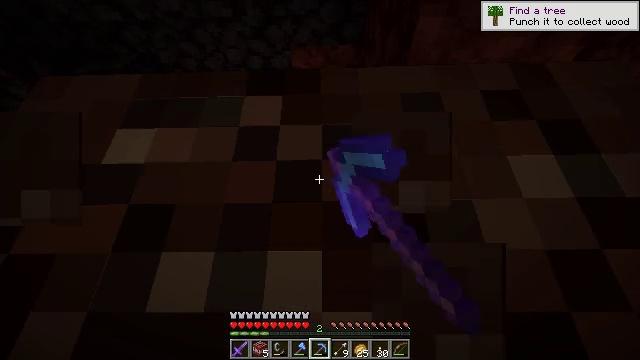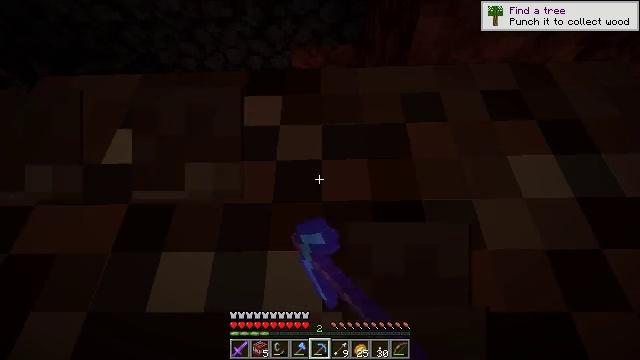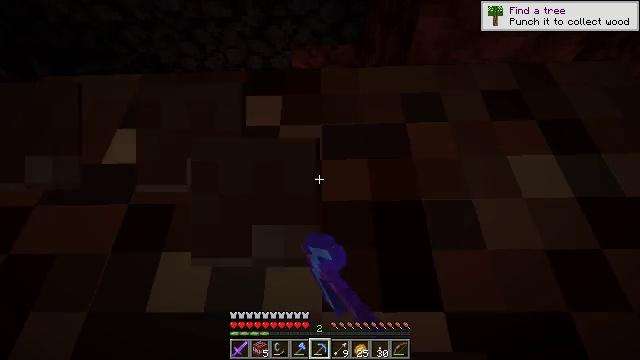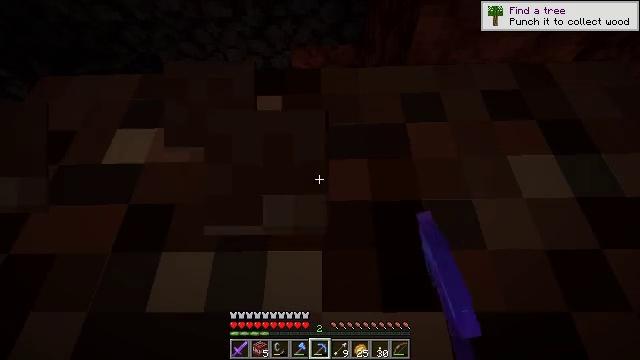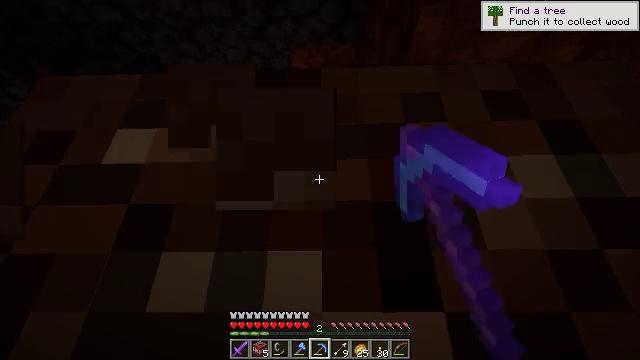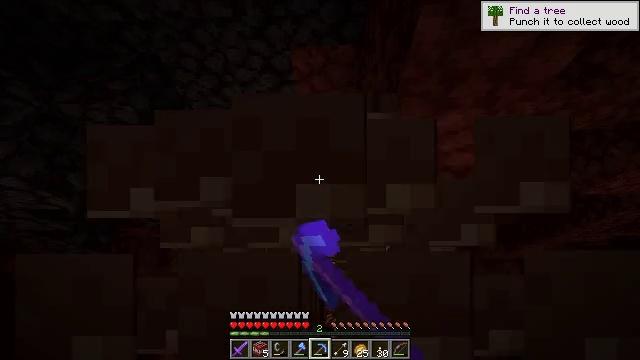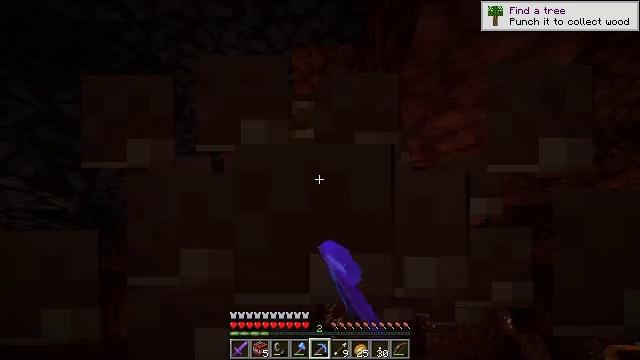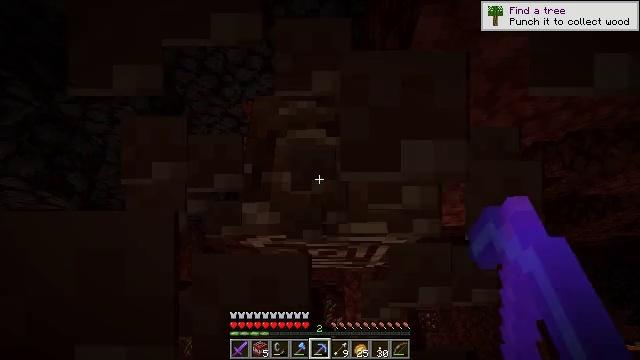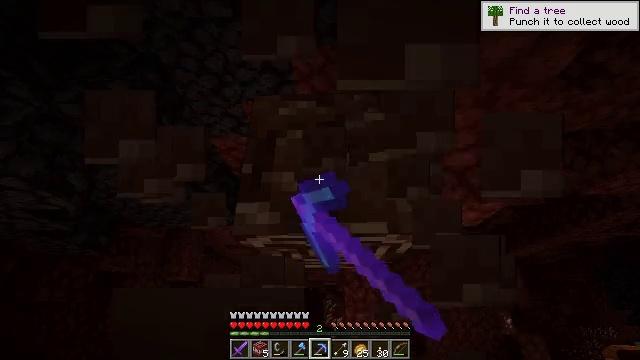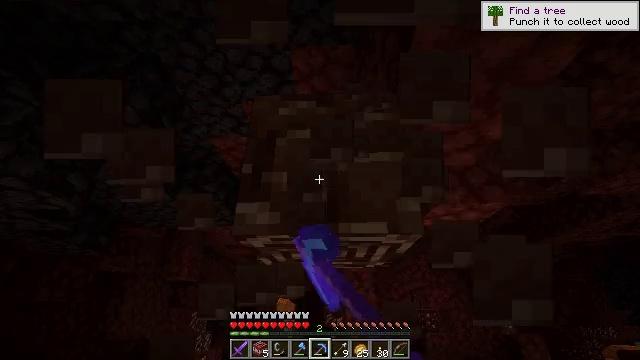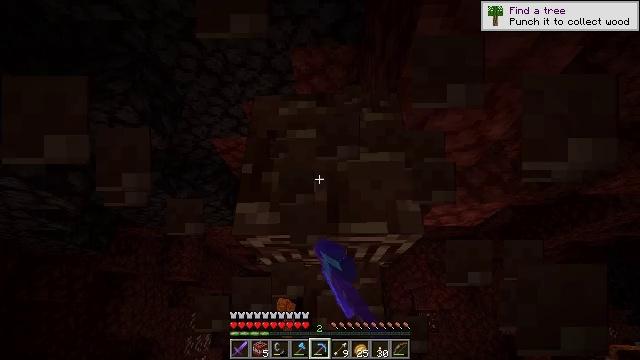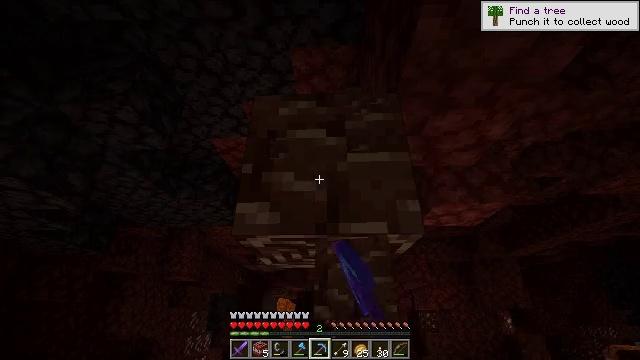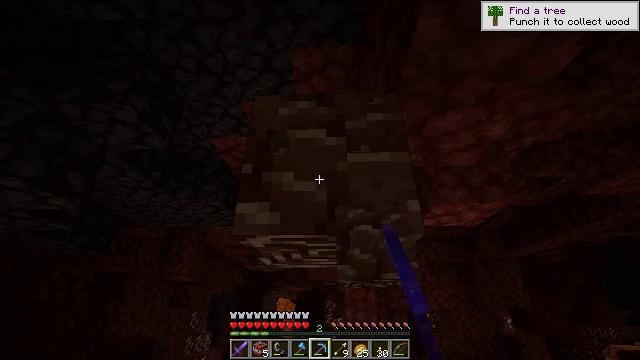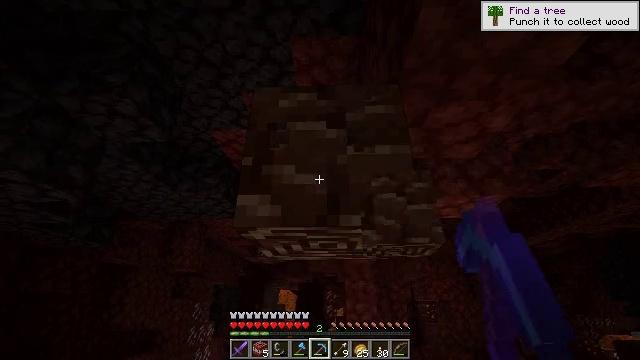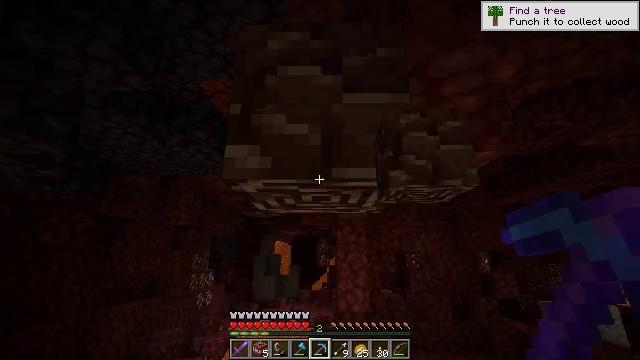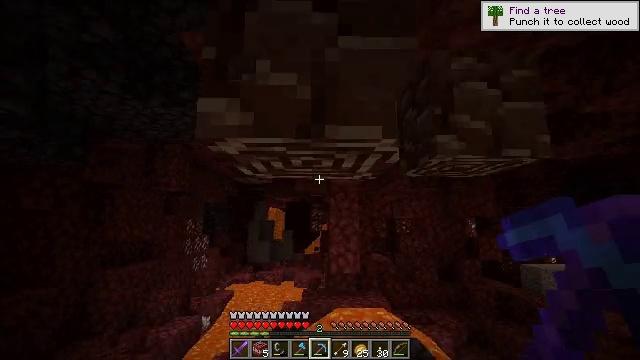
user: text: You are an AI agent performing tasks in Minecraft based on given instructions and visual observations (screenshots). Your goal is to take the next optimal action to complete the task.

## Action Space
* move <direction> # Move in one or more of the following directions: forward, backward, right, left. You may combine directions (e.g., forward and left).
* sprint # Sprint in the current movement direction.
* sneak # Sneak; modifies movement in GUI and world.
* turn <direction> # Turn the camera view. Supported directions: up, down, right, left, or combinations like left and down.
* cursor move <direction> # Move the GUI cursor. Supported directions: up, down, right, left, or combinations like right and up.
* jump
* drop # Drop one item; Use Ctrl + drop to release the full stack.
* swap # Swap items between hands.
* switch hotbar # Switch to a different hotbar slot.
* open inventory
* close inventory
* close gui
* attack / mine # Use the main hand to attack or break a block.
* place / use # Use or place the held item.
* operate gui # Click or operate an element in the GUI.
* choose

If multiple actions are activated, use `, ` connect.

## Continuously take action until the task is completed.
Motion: motion action
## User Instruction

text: Find and extract ancient debris from the Nether.
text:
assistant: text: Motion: attack / mine
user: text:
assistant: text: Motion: attack / mine
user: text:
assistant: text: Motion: attack / mine
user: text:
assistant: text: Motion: attack / mine
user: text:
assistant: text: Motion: attack / mine
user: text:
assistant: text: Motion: attack / mine
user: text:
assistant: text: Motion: attack / mine
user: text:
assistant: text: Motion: attack / mine
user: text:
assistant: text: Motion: attack / mine
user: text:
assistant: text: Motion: attack / mine
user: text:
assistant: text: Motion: no_op
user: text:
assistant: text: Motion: no_op
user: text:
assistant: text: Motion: turn down
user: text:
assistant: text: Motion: move forward, turn right and down
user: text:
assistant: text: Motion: move forward, turn right and down
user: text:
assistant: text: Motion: move forward, turn right and down
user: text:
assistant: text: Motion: move forward, turn right and down
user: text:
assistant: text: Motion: move forward, turn right and down
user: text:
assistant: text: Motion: turn down
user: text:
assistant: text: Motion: turn right and down
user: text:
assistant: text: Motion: turn right and down
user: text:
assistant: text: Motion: turn down
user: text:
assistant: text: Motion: turn right and down
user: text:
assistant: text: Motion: turn down
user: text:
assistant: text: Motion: turn down
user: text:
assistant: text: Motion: turn down
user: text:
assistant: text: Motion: turn down
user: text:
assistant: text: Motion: turn down
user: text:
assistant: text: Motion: no_op
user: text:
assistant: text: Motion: no_op